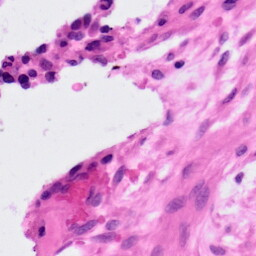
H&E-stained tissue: Ovarian